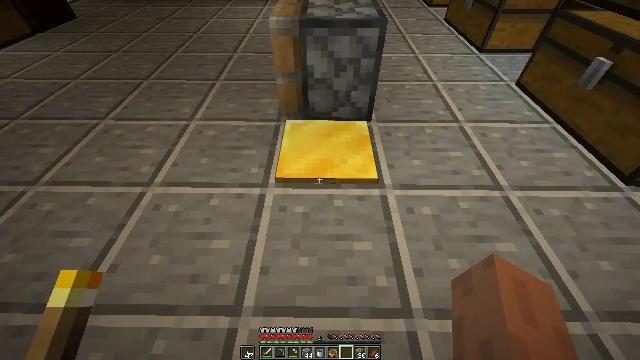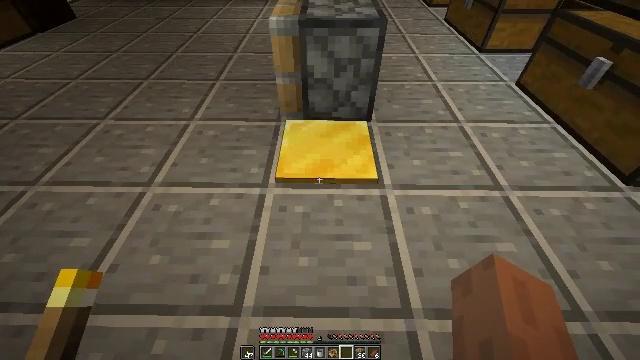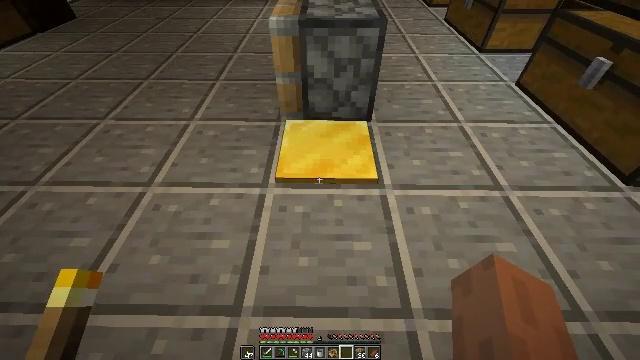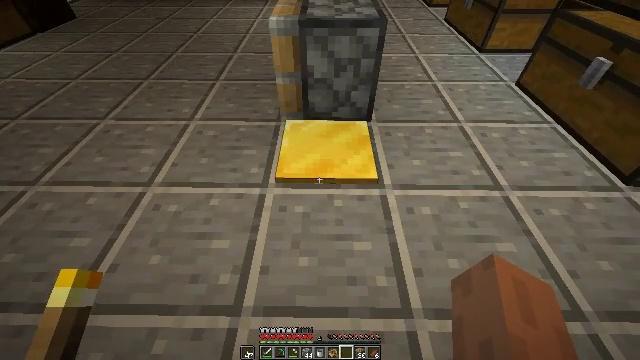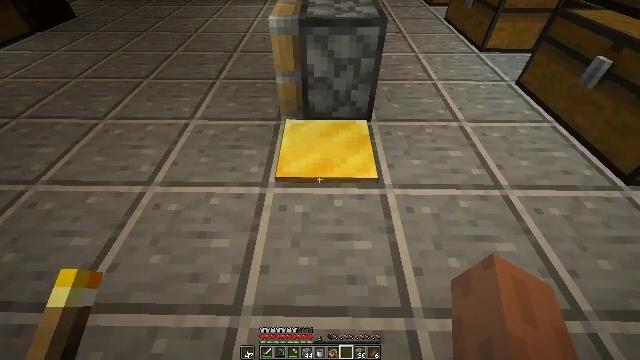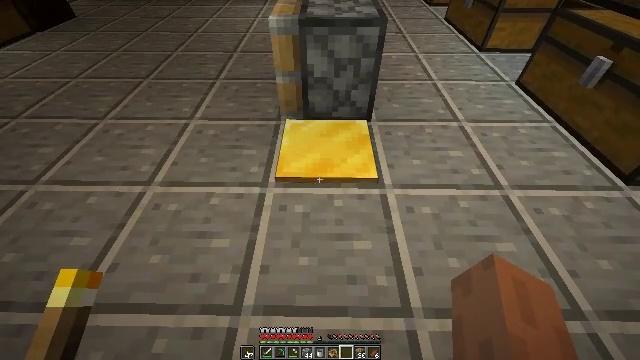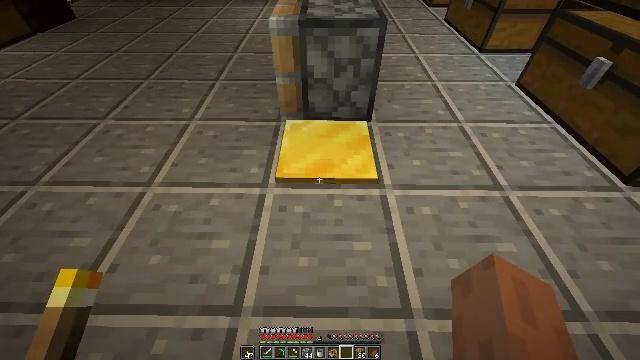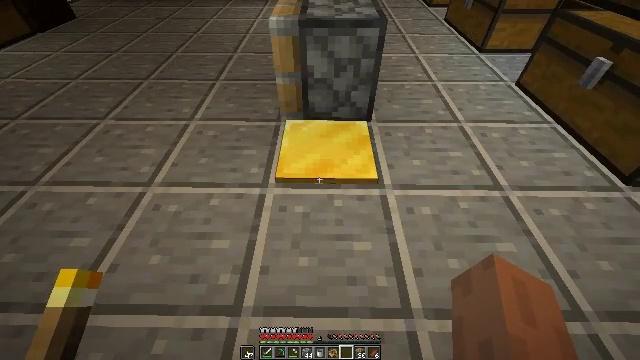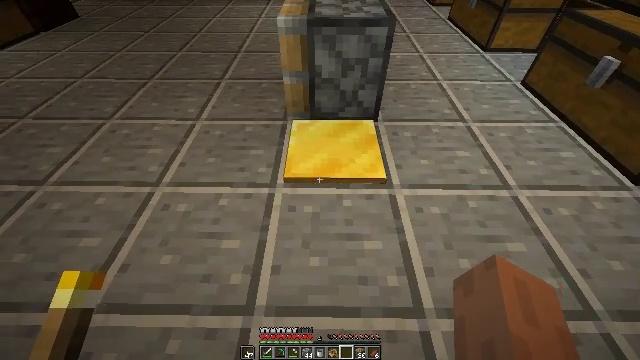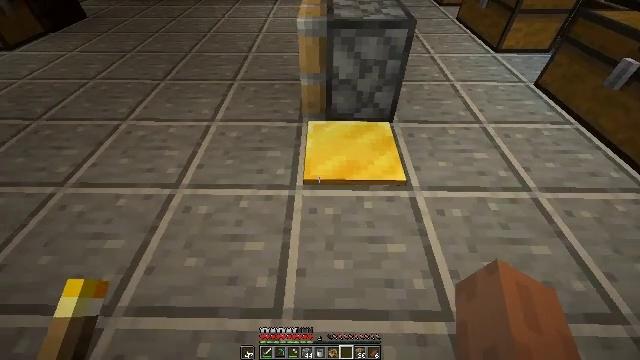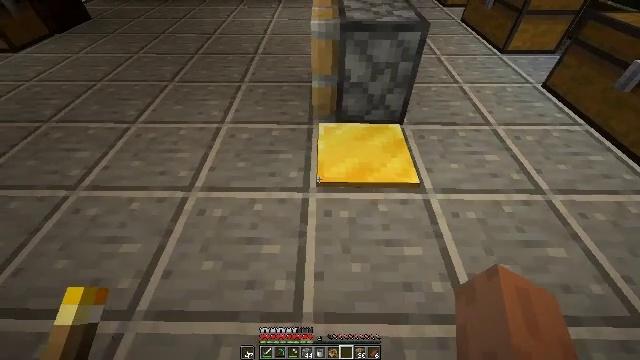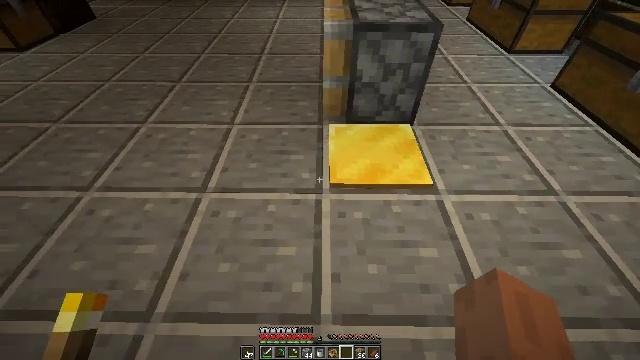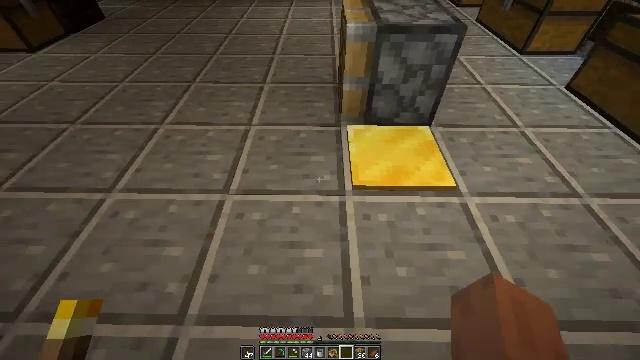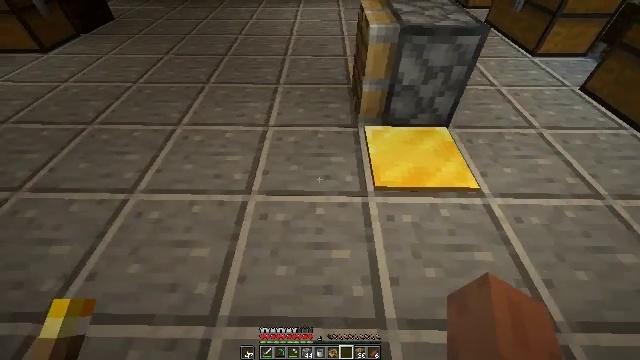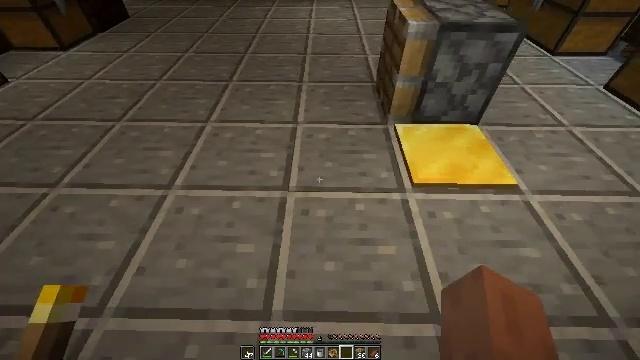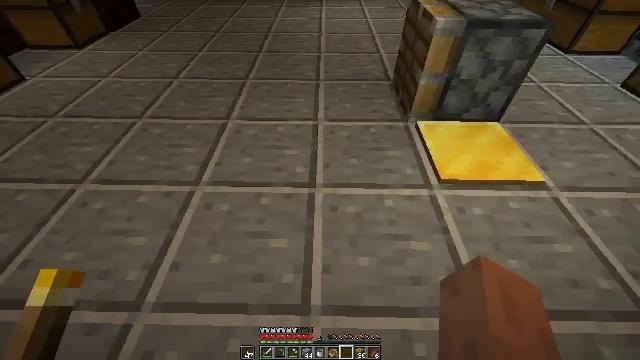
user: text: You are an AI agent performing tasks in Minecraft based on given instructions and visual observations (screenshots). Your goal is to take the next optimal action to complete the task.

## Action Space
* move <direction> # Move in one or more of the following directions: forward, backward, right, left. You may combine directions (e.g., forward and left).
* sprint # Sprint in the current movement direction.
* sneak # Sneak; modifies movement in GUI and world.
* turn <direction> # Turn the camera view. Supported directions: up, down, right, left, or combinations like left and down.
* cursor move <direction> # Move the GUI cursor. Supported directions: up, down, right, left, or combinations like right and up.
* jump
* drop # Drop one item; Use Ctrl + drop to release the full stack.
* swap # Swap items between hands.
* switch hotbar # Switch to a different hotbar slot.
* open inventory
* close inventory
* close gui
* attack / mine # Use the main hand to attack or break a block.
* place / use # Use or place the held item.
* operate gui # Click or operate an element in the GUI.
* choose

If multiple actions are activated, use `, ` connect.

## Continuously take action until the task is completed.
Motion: motion action
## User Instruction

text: mine block light weighted pressure plate
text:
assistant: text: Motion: no_op
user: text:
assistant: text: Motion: no_op
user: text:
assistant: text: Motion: no_op
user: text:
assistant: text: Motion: no_op
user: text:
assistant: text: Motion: no_op
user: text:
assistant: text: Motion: no_op
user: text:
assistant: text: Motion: no_op
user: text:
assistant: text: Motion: move left
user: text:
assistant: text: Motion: move left
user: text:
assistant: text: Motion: move left
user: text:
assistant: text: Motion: move left
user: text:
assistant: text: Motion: move left
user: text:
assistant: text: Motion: move left
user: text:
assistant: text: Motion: move left
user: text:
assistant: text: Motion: move left
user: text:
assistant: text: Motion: move left
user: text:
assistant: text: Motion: move left
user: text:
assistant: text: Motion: move left, switch to hotbar 3
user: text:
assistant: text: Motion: move left, switch to hotbar 3
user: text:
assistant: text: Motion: switch to hotbar 3
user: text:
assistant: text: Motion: switch to hotbar 3
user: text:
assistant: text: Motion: switch to hotbar 3
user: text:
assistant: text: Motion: no_op
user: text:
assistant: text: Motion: turn right and up
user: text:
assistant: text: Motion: turn right and up
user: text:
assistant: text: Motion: turn right and up
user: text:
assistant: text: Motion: turn right and up
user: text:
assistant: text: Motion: turn right and up
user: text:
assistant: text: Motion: no_op
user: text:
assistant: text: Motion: no_op